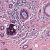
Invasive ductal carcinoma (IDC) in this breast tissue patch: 1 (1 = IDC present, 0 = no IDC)